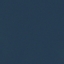
Land use / land cover: SeaLake